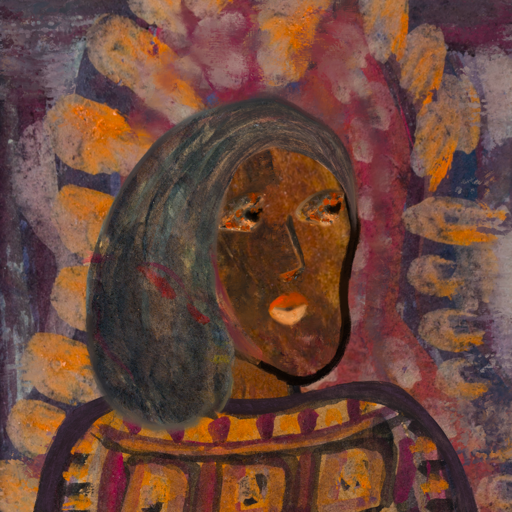
Background: Doll, Head And Neck Side: Mosgoul, Face Side: Gypsy_Queen, Bust: Doll, Hair Side: Gypsy_Mother, Head Accessory: Blank, Second Necklace: Blank, Necklace: Blank, Baby: Blank